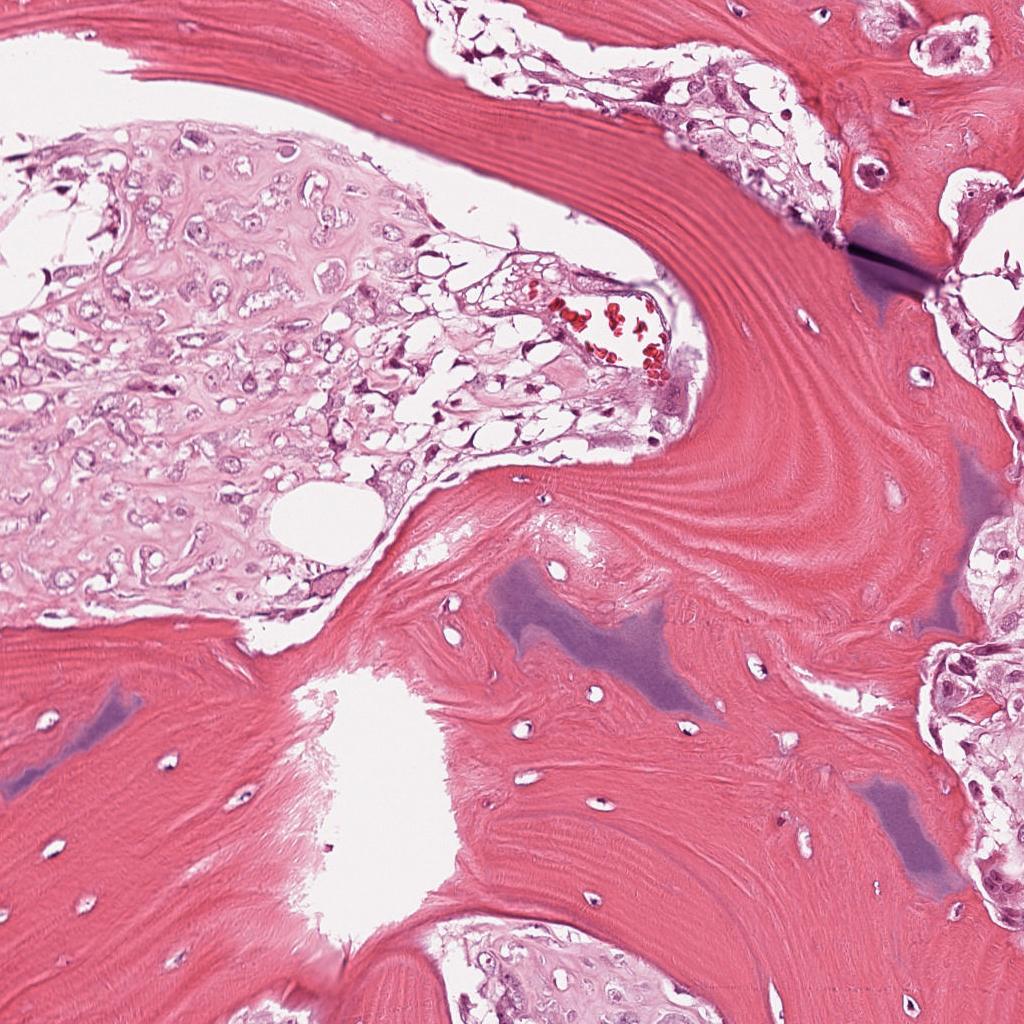
Label: Viable